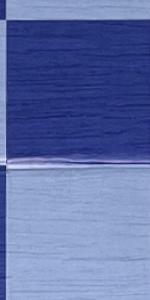
Label: Empty